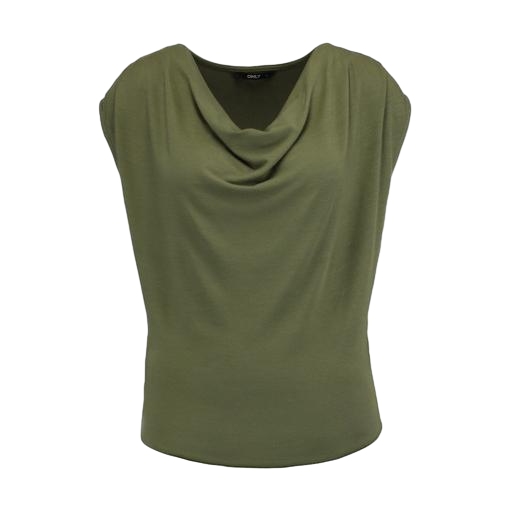
green sleeveless cowl neck top, sleeveless cowl-neck top only macy, green scoop neck t-shirt, white background